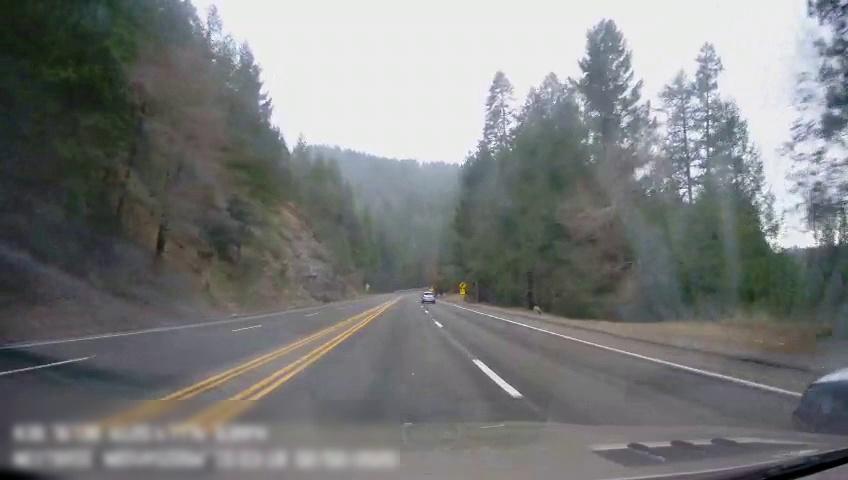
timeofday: Day
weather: Cloudy
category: Drivable Space
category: Vehicles | Car
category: Vehicles | Car
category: Lanes | Alternate Lane
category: Lanes | Alternate Lane
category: Lanes | Alternate Lane
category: Lanes | Current Lane
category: Lanes | Current Lane
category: Lanes | Alternate Lane
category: Traffic | Signs